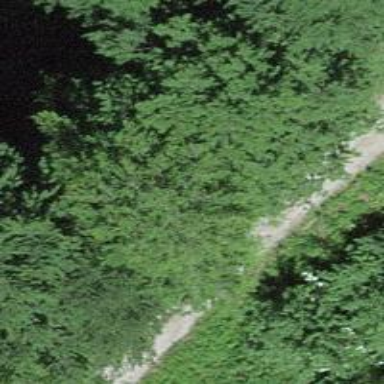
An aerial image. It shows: Unpaved track with grade2 surface.